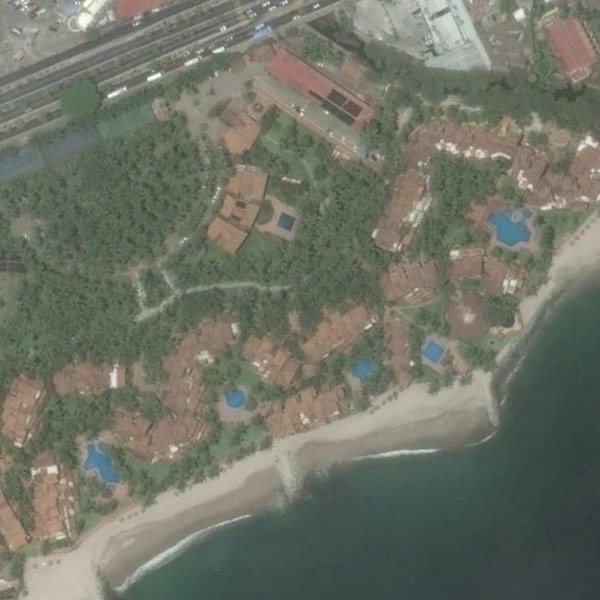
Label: Resort